Question: I created a custom bar button item using the code below.
'''
UIImage* image3 = [UIImage imageNamed:@"iphone-btn-next@2x.png"];
CGRect frameimg = CGRectMake(0, 0,57,44);
UIButton *someButton = [[UIButton alloc] initWithFrame:frameimg];
[someButton setBackgroundImage:image3 forState:UIControlStateNormal];
[someButton setBackgroundImage:image3 forState:UIControlStateHighlighted];
[someButton addTarget:self action:@selector(flipView)
forControlEvents:UIControlEventTouchUpInside];
[someButton setShowsTouchWhenHighlighted:YES];
UIBarButtonItem *mailbutton =[[UIBarButtonItem alloc] initWithCustomView:someButton];
self.navigationItem.rightBarButtonItem=mailbutton;
'''
and it's working fine, but the problem is that when I tap the button , I can see the white color in the center of the button (see screenshot). Can someone suggest to me the way to get rid of that?

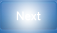
Answer: This Should be Write Answer
Remove Line
'''
[someButton setShowsTouchWhenHighlighted:YES];
'''
Try This than
'''
UIImage* image3 = [UIImage imageNamed:@"iphone-btn-next@2x.png"];
CGRect frameimg = CGRectMake(0, 0,57,44);
UIButton *someButton = [[UIButton alloc] initWithFrame:frameimg];
[someButton setBackgroundImage:image3 forState:UIControlStateNormal];
[someButton setBackgroundImage:image3 forState:UIControlStateHighlighted];
[someButton addTarget:self action:@selector(flipView)
forControlEvents:UIControlEventTouchUpInside];
UIBarButtonItem *mailbutton =[[UIBarButtonItem alloc] initWithCustomView:someButton];
self.navigationItem.rightBarButtonItem=mailbutton;
'''